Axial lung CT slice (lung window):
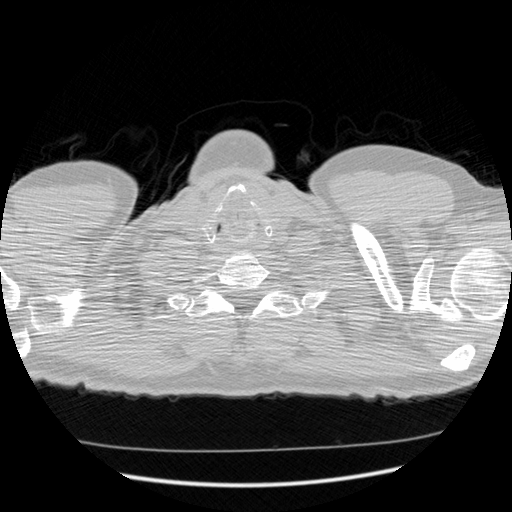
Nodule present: no